Interaction volume radius: 10 \u00c5
Interaction volume height: 25 \u00c5
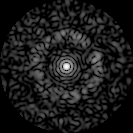
Disorder parameter: 0.8235